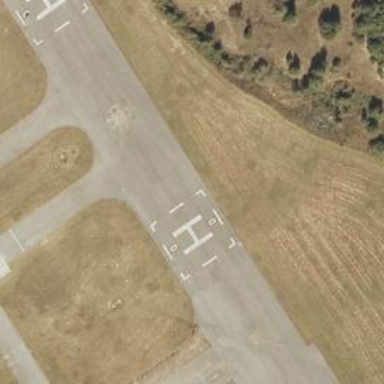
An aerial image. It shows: Image of taxiway at airport.